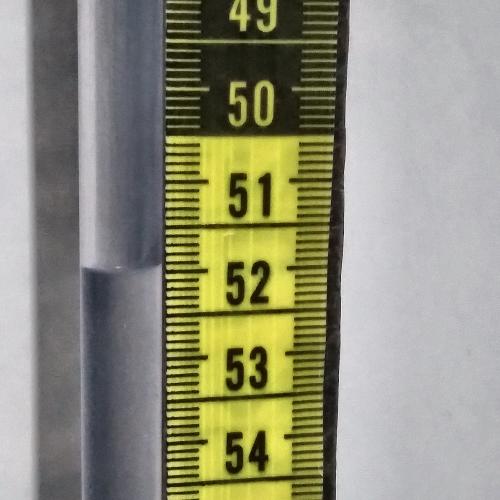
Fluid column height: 51.9 cm